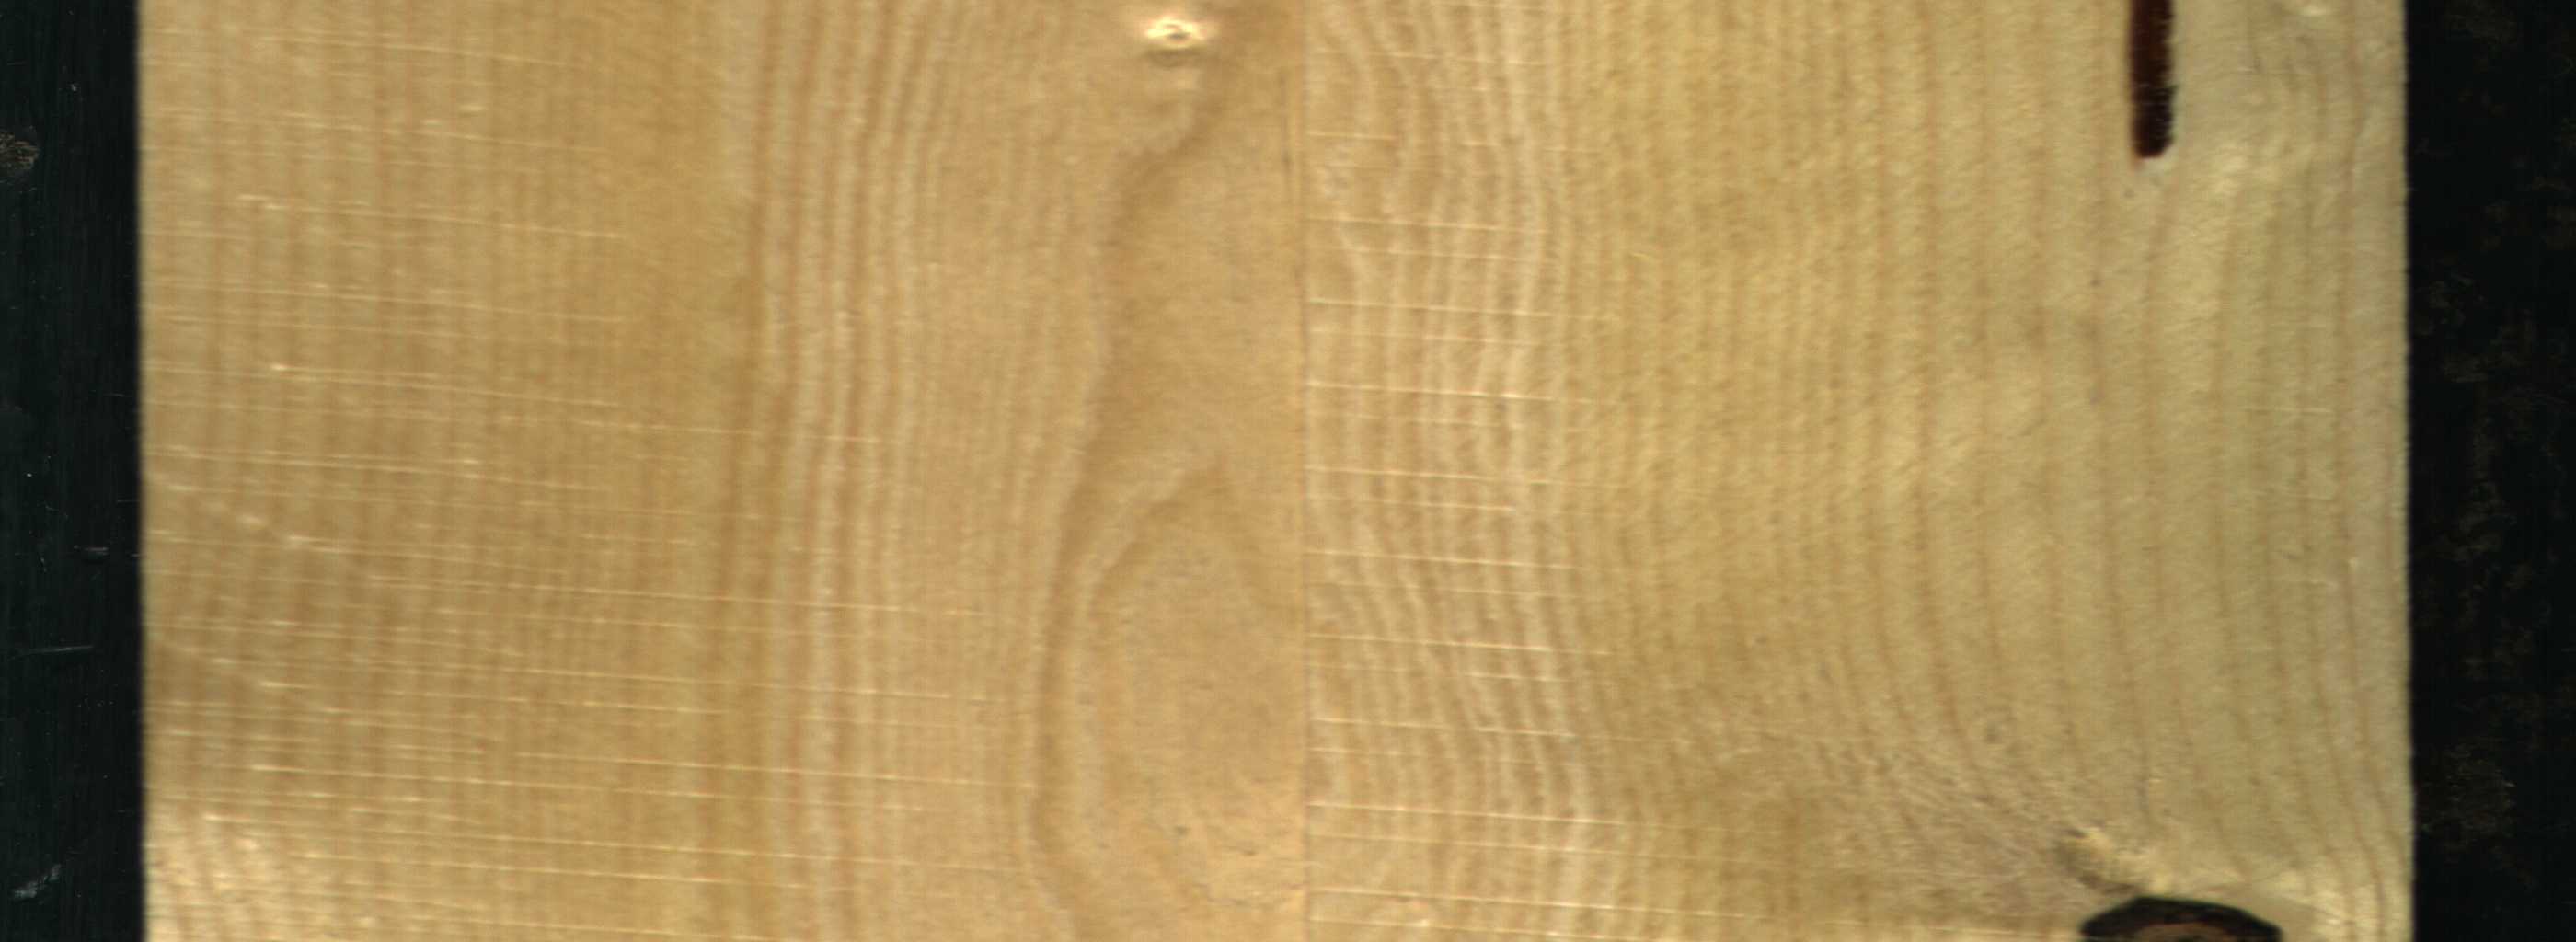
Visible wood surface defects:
resin
Dead_Knot